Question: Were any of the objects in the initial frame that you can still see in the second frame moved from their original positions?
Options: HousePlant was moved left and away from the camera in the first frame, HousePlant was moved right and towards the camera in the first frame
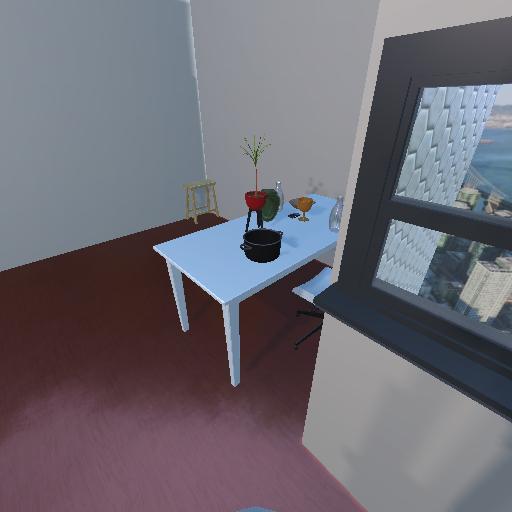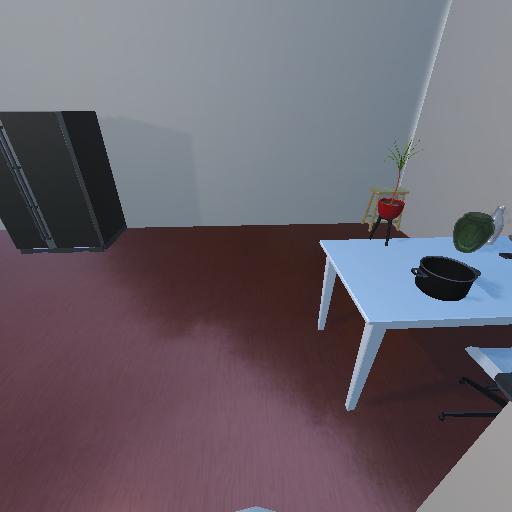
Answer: HousePlant was moved left and away from the camera in the first frame